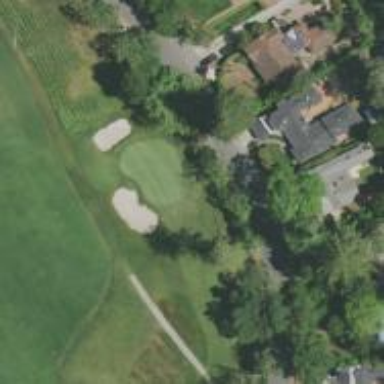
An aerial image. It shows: Golf hole.